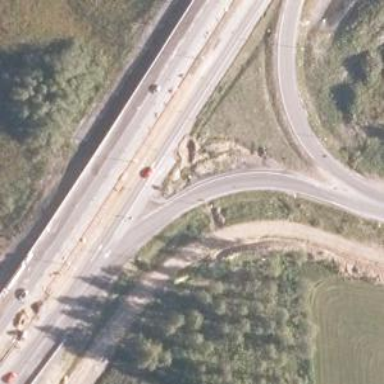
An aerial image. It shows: Trunk link highway.